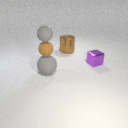
large brown metal cylinder behind small purple metal cube